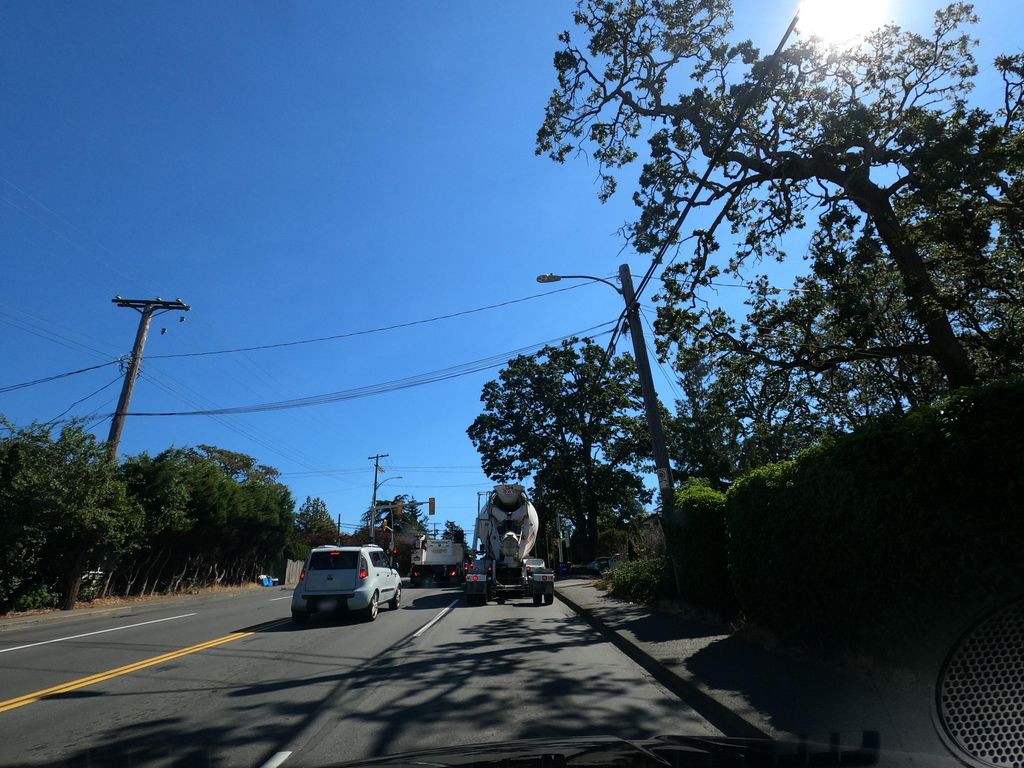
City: victoria